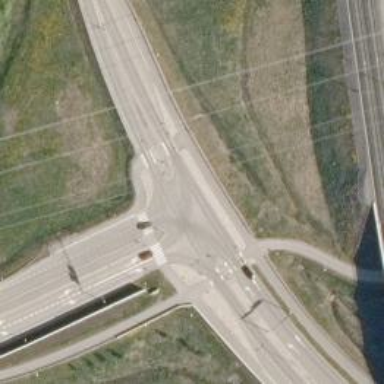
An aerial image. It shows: Trunk link road with asphalt surface.